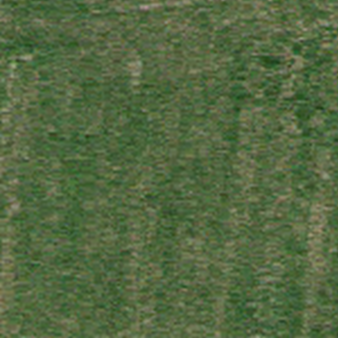
Label: other